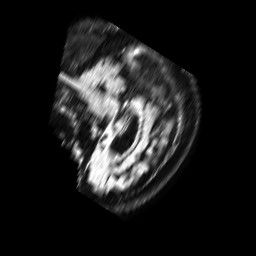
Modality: FLAIR
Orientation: sagittal
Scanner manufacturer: philips
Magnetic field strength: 1.5 T
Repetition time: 6 s
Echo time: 0.09721 s